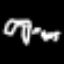
Label: pants